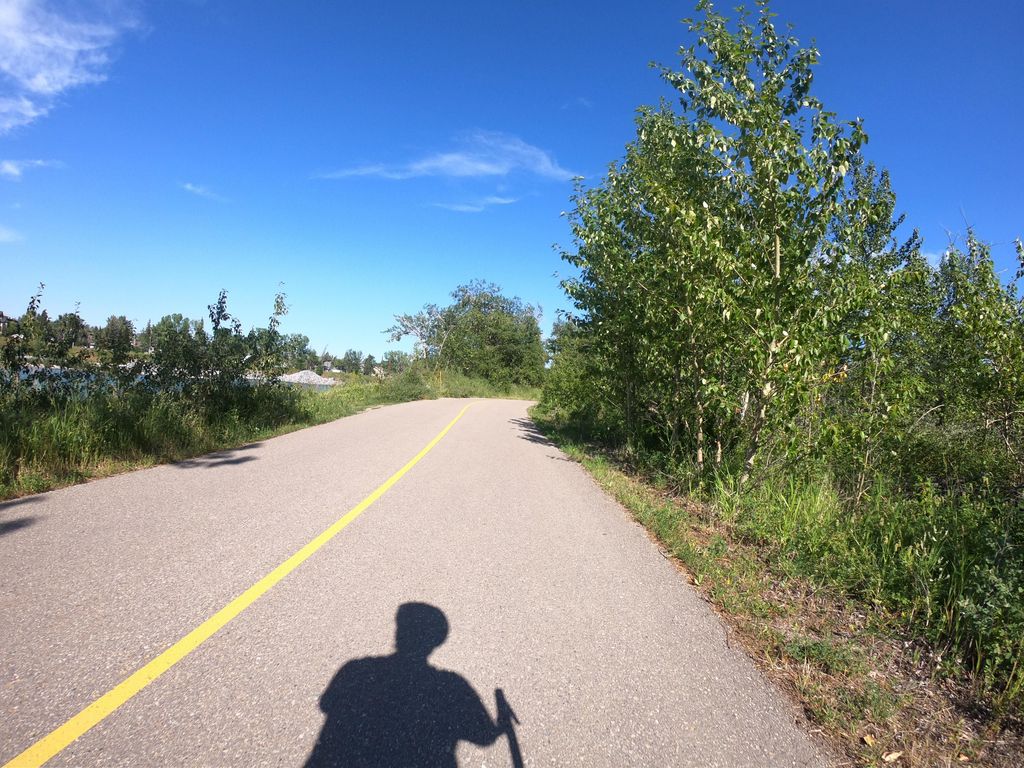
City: calgary